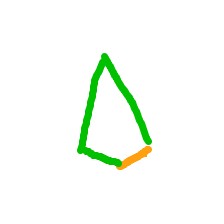
Shape: kite